Field crop: maize
Growth stage: 2
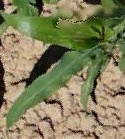
Species: maize